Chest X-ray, AP view. Patient: 39 years old, sex F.
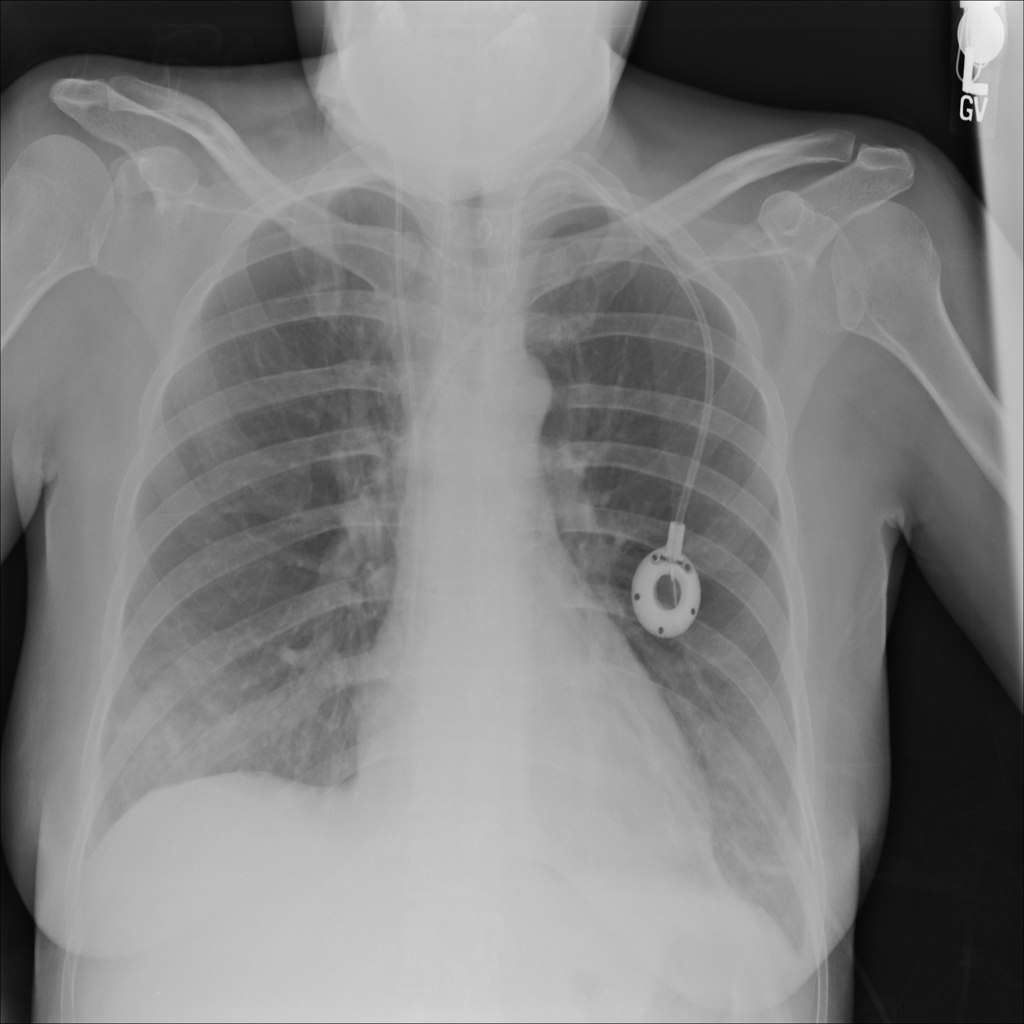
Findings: No Finding